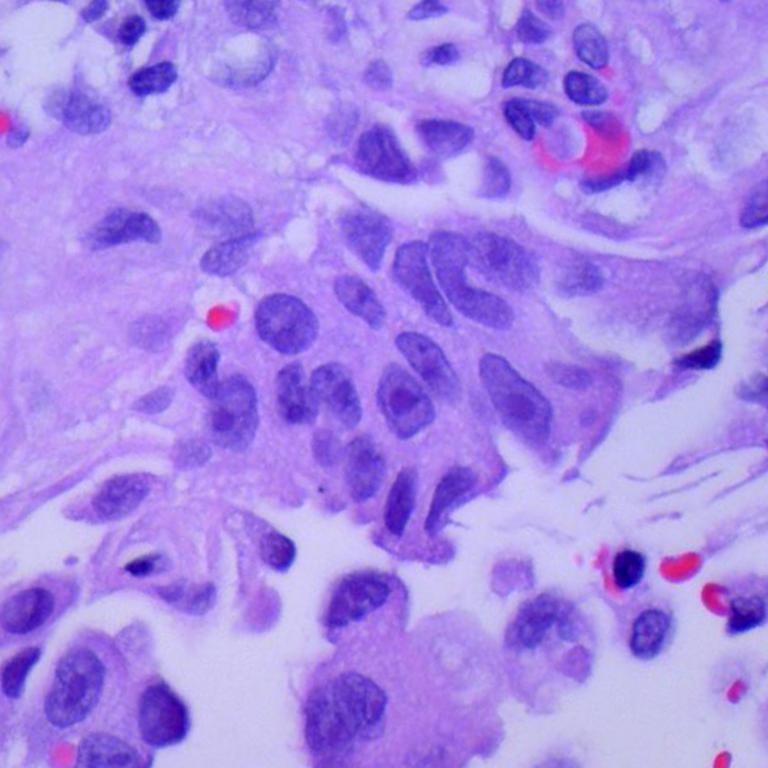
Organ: lung
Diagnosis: adenocarcinomas